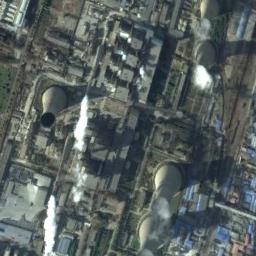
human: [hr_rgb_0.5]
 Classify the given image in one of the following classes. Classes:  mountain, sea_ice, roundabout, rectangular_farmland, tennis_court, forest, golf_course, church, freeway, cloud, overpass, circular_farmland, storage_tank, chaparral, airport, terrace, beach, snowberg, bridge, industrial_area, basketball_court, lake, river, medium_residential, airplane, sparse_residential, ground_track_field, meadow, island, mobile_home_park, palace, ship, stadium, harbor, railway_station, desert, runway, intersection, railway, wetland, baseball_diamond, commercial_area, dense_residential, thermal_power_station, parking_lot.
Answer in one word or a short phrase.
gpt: thermal_power_station